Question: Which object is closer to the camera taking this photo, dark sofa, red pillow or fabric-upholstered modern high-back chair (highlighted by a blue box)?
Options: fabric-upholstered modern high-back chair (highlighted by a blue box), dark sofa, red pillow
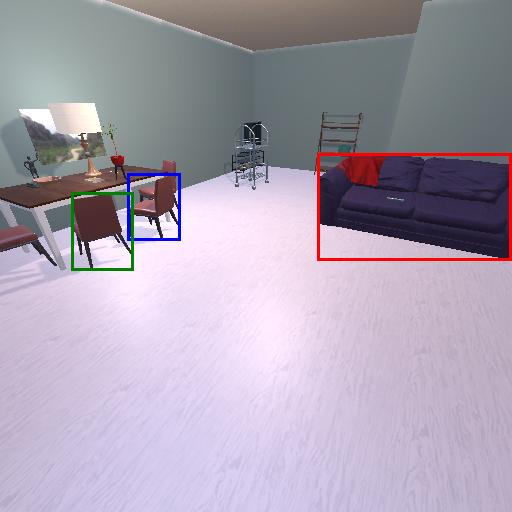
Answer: fabric-upholstered modern high-back chair (highlighted by a blue box)